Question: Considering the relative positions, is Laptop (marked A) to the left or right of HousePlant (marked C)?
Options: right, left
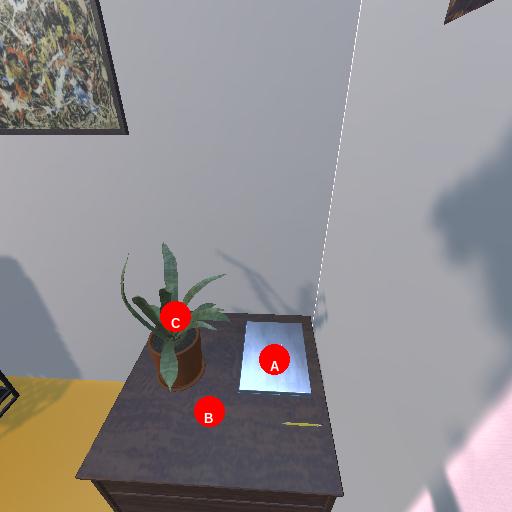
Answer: right